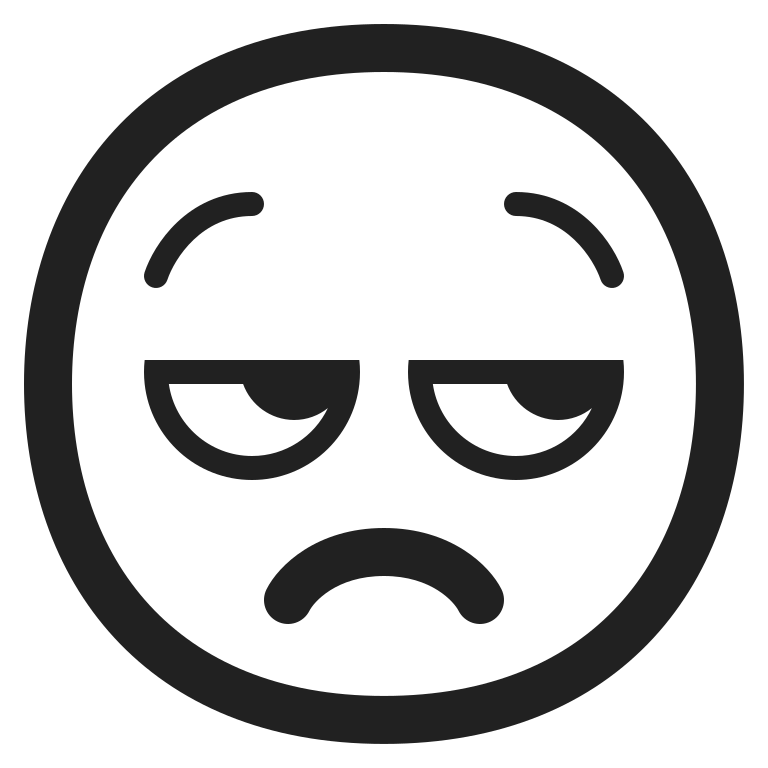
unamused face high contrast